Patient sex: M
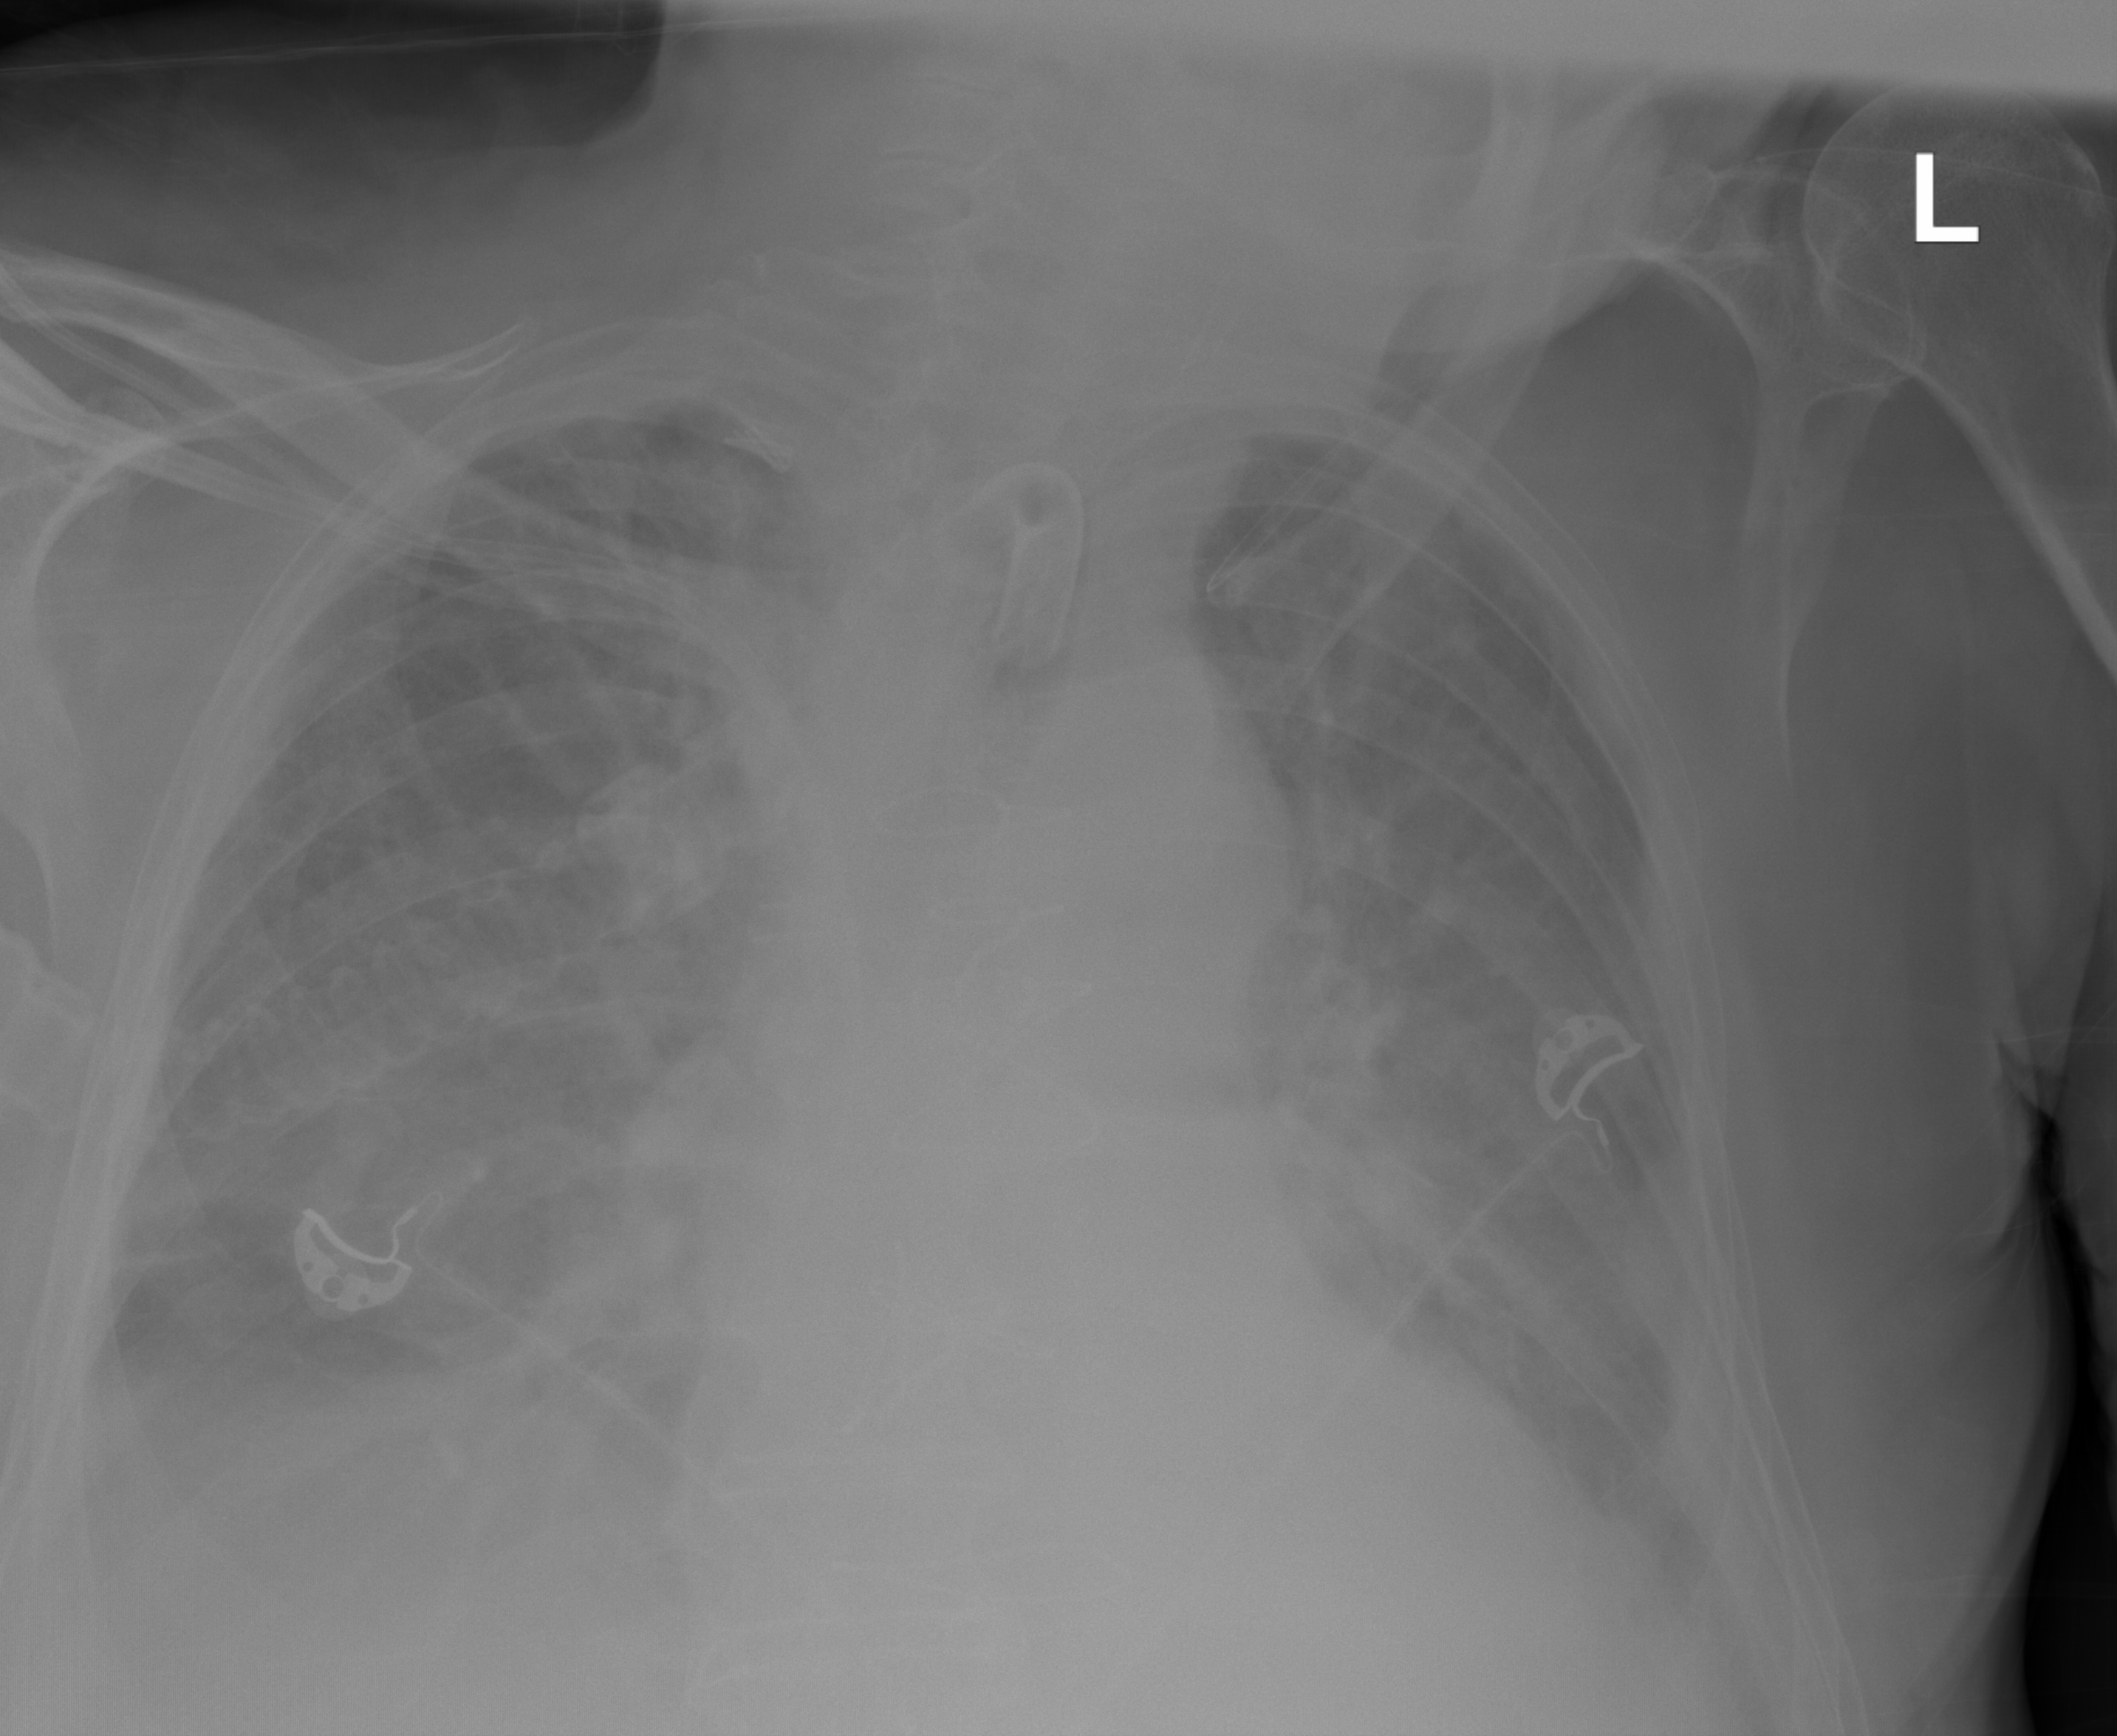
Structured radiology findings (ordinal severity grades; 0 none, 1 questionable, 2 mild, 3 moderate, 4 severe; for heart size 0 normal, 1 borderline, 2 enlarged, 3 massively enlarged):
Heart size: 1
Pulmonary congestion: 2
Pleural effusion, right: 2
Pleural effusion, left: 2
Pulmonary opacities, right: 2
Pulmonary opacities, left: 2
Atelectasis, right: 3
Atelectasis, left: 2